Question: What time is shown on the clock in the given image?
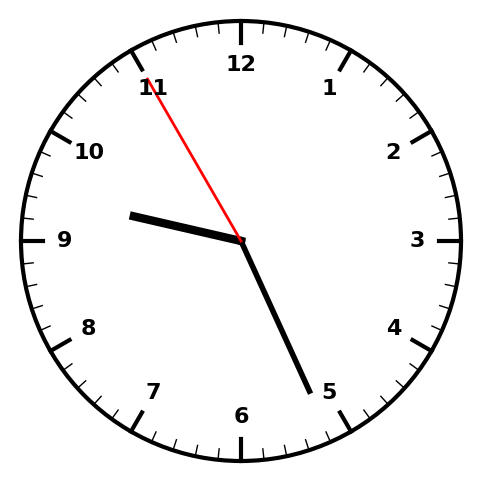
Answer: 09:25:55